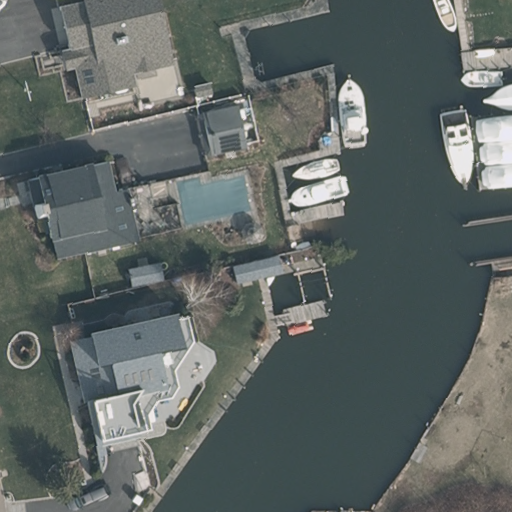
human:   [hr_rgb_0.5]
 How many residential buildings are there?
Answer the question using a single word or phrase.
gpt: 3

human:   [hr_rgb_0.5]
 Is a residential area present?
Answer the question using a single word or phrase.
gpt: yes

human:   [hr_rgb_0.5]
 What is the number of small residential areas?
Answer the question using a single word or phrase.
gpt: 0

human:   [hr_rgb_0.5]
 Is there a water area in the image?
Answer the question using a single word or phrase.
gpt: yes

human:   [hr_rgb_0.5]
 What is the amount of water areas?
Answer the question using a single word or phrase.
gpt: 1

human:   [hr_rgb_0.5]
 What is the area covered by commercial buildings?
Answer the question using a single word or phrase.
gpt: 0m2

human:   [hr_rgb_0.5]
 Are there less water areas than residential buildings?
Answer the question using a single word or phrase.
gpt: yes

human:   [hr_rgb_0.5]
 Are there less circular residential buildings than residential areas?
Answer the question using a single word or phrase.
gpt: yes

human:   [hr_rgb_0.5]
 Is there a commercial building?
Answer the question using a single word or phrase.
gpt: no

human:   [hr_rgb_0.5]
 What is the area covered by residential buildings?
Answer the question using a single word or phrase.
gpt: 843m2

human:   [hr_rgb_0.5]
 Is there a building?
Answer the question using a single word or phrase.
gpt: yes

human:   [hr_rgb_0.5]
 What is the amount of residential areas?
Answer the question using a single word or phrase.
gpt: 1

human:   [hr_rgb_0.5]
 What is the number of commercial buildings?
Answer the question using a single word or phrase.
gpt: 0

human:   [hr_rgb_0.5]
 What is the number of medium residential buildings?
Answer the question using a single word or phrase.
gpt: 2

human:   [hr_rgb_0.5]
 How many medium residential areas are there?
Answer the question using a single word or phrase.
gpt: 0

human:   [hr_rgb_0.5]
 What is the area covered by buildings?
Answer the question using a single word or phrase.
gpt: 988m2

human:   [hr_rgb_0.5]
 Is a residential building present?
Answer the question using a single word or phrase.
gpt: yes

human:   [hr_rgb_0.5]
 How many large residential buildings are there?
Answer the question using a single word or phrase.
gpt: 0

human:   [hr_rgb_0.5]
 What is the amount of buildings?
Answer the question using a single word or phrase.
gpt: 5

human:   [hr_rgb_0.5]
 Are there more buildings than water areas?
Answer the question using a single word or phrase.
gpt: yes

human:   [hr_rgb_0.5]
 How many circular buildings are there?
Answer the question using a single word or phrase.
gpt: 0

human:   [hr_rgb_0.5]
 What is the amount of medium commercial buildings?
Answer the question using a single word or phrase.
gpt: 0

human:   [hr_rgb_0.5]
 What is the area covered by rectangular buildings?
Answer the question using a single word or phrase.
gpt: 58m2

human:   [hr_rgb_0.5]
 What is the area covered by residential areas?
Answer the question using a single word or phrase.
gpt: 10595m2

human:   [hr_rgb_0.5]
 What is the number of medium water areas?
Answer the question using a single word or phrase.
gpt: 0

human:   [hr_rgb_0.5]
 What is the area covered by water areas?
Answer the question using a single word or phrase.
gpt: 2478m2

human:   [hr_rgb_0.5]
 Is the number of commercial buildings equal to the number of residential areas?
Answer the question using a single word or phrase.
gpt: no

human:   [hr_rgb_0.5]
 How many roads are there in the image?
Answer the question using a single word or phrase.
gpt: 0

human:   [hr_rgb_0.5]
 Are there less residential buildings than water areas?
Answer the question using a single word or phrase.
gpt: no

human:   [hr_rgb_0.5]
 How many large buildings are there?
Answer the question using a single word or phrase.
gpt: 0

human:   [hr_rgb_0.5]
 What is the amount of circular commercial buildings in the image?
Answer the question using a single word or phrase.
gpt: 0

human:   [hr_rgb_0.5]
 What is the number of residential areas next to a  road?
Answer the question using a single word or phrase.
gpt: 0

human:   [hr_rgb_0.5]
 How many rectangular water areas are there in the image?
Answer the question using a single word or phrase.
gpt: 0

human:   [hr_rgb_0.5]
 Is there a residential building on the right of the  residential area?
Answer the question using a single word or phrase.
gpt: no

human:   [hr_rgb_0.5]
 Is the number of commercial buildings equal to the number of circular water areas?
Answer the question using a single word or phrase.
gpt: yes

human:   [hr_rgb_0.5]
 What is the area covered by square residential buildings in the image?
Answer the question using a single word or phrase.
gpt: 0m2

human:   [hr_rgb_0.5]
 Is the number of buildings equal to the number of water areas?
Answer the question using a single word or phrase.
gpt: no

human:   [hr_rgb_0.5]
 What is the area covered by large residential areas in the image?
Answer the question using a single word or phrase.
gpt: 10595m2

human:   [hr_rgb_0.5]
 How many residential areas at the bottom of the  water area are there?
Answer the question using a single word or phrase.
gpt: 1

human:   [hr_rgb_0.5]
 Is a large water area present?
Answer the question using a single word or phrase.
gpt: yes

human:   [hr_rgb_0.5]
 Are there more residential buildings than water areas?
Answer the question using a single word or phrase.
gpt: yes

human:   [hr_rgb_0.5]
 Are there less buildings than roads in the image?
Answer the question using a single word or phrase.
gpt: no

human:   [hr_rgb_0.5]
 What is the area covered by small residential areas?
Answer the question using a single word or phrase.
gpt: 0m2

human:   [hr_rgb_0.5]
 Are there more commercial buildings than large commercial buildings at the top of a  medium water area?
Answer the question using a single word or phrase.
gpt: no

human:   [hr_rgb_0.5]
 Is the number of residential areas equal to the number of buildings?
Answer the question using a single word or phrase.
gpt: no

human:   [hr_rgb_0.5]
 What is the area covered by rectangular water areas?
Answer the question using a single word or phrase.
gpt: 0m2

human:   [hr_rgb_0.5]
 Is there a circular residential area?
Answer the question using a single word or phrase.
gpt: no

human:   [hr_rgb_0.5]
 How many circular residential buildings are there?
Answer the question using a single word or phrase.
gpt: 0

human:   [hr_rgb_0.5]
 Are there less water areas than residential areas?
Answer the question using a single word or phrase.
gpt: no

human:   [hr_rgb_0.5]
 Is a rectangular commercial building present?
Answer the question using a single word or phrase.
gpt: no

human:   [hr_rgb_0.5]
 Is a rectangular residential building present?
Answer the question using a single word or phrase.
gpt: yes

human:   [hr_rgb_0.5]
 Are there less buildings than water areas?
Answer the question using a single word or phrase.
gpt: no

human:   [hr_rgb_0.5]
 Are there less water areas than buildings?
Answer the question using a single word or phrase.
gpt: yes

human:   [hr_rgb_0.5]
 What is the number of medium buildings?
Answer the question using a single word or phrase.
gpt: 3

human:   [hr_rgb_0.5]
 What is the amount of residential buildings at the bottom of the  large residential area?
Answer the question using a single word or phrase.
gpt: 0

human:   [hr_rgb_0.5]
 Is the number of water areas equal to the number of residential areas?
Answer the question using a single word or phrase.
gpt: yes

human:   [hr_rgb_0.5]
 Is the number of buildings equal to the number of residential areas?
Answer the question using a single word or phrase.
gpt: no

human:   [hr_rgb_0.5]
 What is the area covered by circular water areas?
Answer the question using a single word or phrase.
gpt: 0m2

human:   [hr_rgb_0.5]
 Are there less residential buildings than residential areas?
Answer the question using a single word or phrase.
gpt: no

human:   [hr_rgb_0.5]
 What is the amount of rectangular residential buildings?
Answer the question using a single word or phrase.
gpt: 1

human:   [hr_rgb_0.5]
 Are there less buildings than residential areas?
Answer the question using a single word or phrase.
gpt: no

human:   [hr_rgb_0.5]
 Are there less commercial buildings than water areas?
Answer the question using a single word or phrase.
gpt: yes

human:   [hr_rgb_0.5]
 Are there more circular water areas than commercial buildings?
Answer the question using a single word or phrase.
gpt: no

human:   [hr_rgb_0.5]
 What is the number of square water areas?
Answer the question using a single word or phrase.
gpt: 0